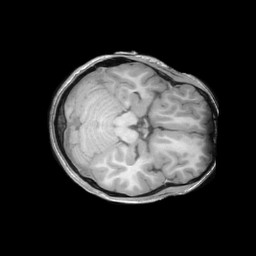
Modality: T1w
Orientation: axial
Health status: ill
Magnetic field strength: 3 T